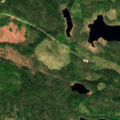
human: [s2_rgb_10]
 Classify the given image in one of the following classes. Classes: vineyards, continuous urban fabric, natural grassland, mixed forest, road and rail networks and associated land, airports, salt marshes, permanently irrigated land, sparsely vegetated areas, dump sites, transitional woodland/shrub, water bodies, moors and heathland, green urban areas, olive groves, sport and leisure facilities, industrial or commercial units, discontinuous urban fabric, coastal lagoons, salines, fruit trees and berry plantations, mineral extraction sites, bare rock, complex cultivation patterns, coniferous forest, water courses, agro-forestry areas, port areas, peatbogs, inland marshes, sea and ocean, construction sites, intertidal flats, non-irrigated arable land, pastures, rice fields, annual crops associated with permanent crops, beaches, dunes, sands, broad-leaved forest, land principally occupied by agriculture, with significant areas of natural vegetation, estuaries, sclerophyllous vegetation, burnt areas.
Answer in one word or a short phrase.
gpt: coniferous forest, mixed forest, water bodies